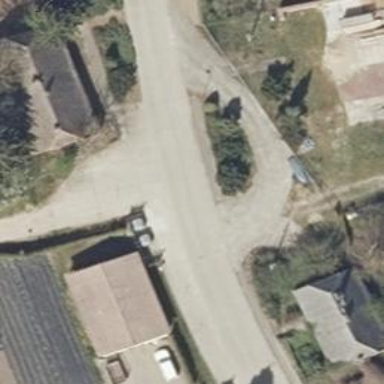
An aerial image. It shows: Residential road paved with concrete.